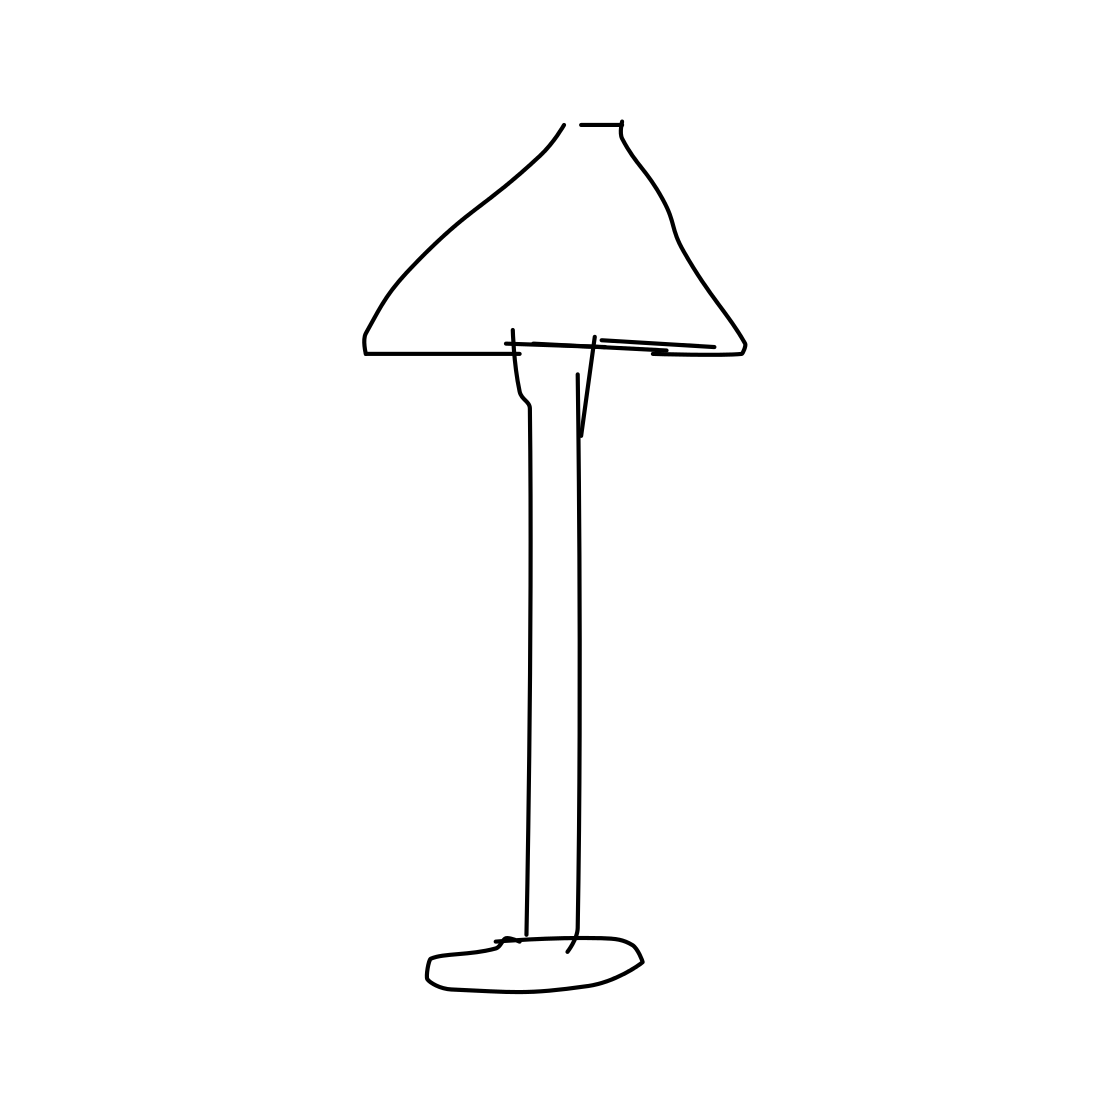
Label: floor lamp